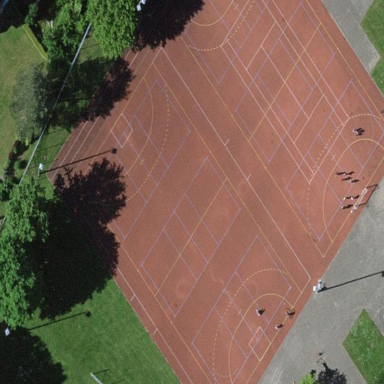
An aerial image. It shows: Multi-sport pitch with tartan surface for leisure activities.